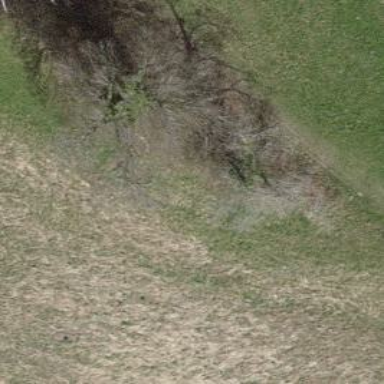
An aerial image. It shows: Broadleaved tree with lush foliage.